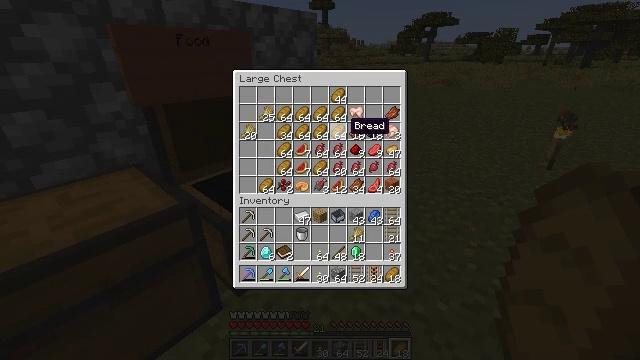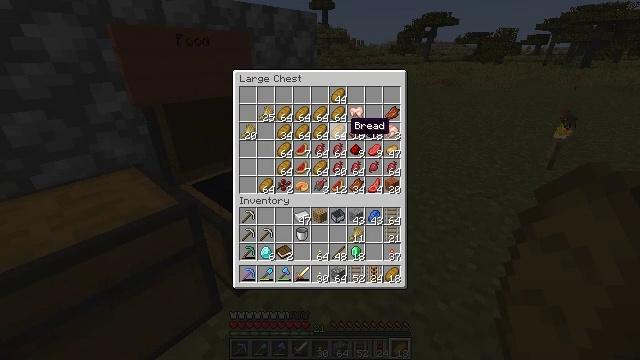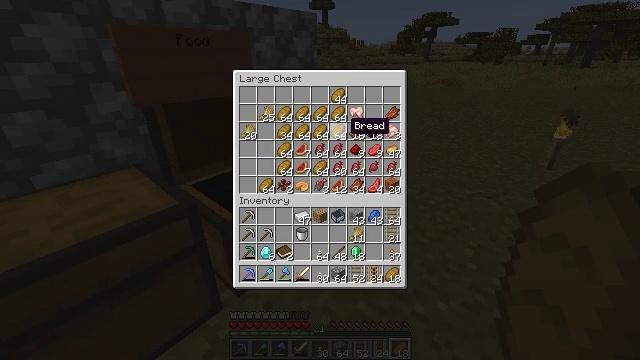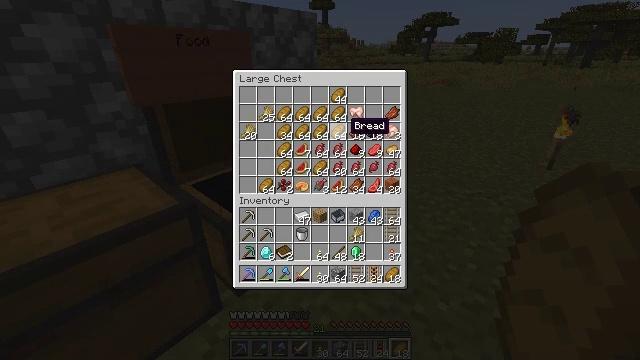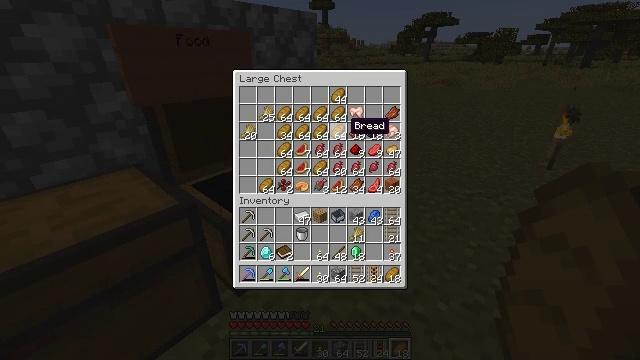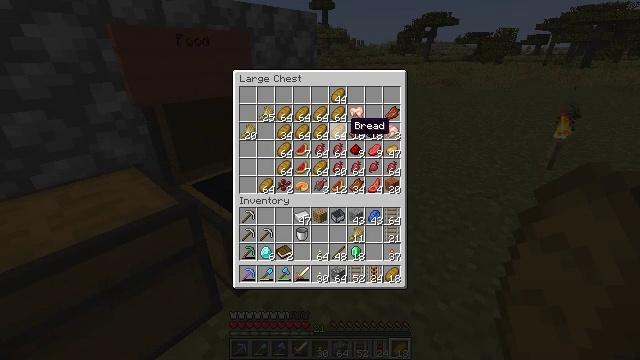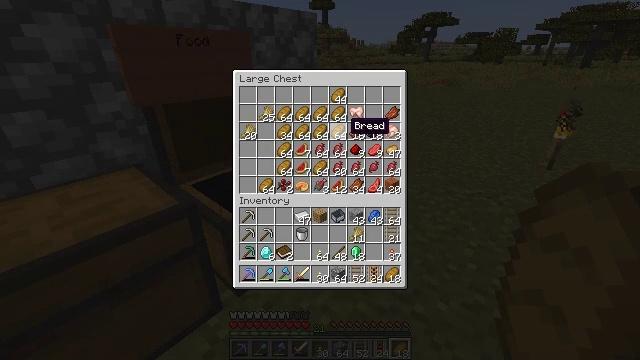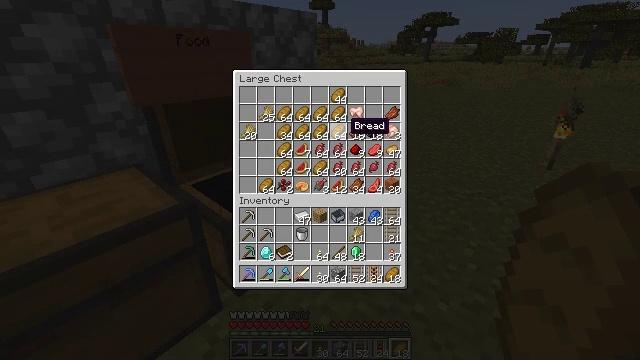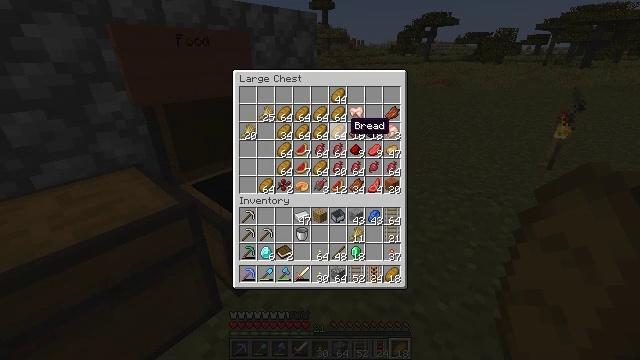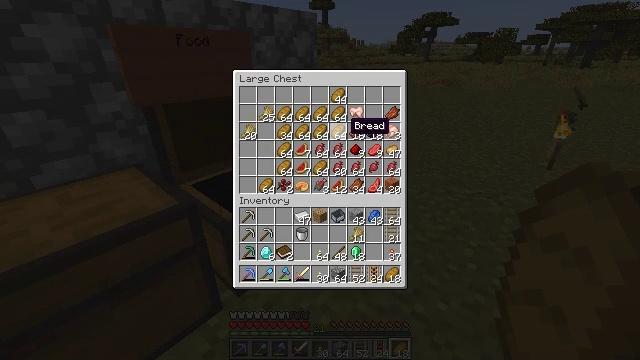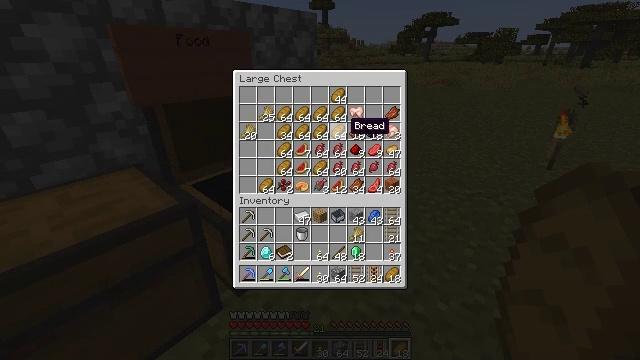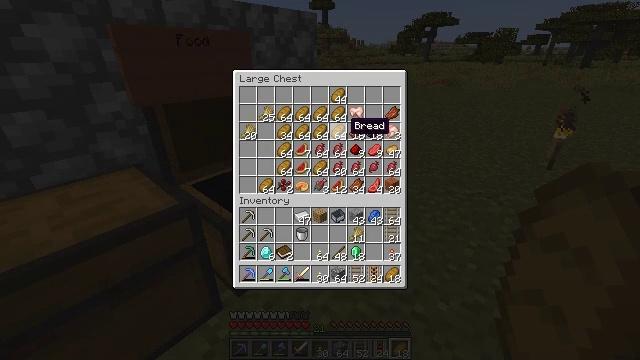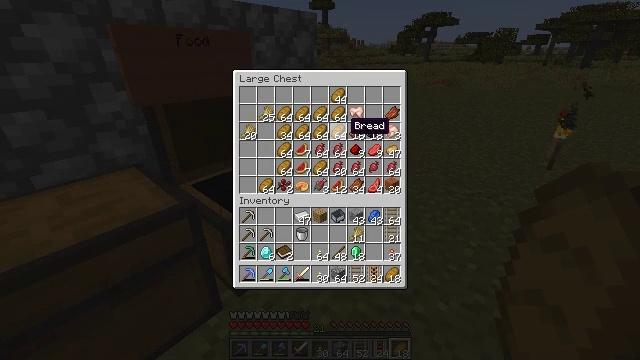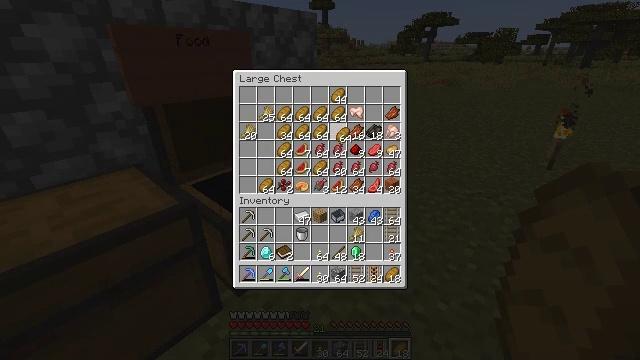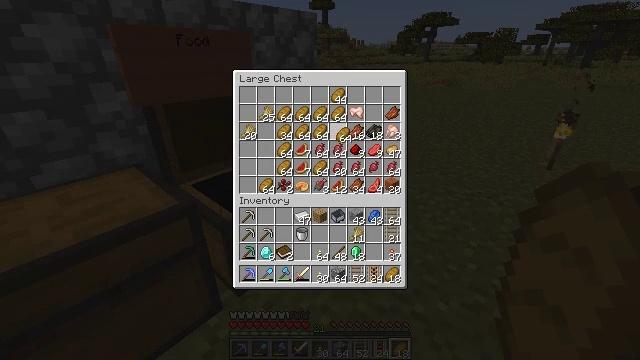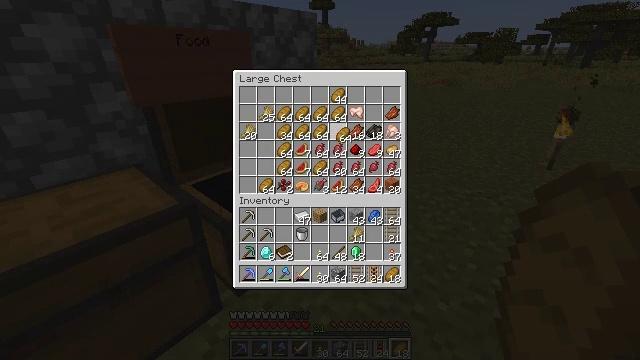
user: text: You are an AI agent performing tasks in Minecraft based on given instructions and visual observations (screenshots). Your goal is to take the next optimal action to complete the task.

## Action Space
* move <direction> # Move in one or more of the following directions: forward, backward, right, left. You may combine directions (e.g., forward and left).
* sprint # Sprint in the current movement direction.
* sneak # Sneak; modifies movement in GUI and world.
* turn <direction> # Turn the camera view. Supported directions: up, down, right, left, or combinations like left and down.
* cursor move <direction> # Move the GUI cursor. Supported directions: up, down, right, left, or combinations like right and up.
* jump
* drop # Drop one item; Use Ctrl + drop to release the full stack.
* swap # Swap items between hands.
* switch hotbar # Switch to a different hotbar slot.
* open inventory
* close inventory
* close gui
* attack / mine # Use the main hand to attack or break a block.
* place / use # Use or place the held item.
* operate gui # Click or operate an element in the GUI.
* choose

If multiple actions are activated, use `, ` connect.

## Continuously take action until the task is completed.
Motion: motion action
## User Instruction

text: Mine the sugar cane near rivers.
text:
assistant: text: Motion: no_op
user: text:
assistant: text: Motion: no_op
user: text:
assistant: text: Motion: no_op
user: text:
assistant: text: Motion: no_op
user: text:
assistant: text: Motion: no_op
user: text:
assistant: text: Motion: no_op
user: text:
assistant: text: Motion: no_op
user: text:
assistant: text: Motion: no_op
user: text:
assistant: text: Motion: no_op
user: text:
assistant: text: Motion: no_op
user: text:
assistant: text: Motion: no_op
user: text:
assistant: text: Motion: no_op
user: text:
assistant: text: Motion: operate gui
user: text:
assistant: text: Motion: operate gui
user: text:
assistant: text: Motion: operate gui
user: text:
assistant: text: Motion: cursor move down
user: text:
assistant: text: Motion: cursor move right and down
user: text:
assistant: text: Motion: cursor move right and down
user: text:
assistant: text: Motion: cursor move right and down
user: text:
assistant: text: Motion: no_op
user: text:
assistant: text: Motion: no_op
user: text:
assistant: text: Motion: no_op
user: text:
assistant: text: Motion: cursor move up
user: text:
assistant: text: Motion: cursor move up
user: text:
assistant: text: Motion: no_op
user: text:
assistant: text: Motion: no_op
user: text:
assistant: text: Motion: operate gui
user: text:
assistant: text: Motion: operate gui
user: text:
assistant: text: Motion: operate gui
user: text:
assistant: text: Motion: no_op